Field crop: maize
Growth stage: 1
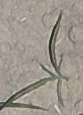
Species: sorghum